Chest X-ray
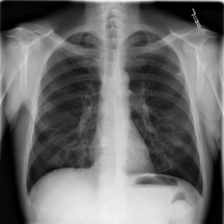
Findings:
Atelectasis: negative
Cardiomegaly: negative
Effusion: negative
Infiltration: negative
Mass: negative
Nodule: negative
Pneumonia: negative
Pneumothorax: negative
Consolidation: negative
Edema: negative
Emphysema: negative
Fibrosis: negative
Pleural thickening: negative
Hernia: negative